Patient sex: F
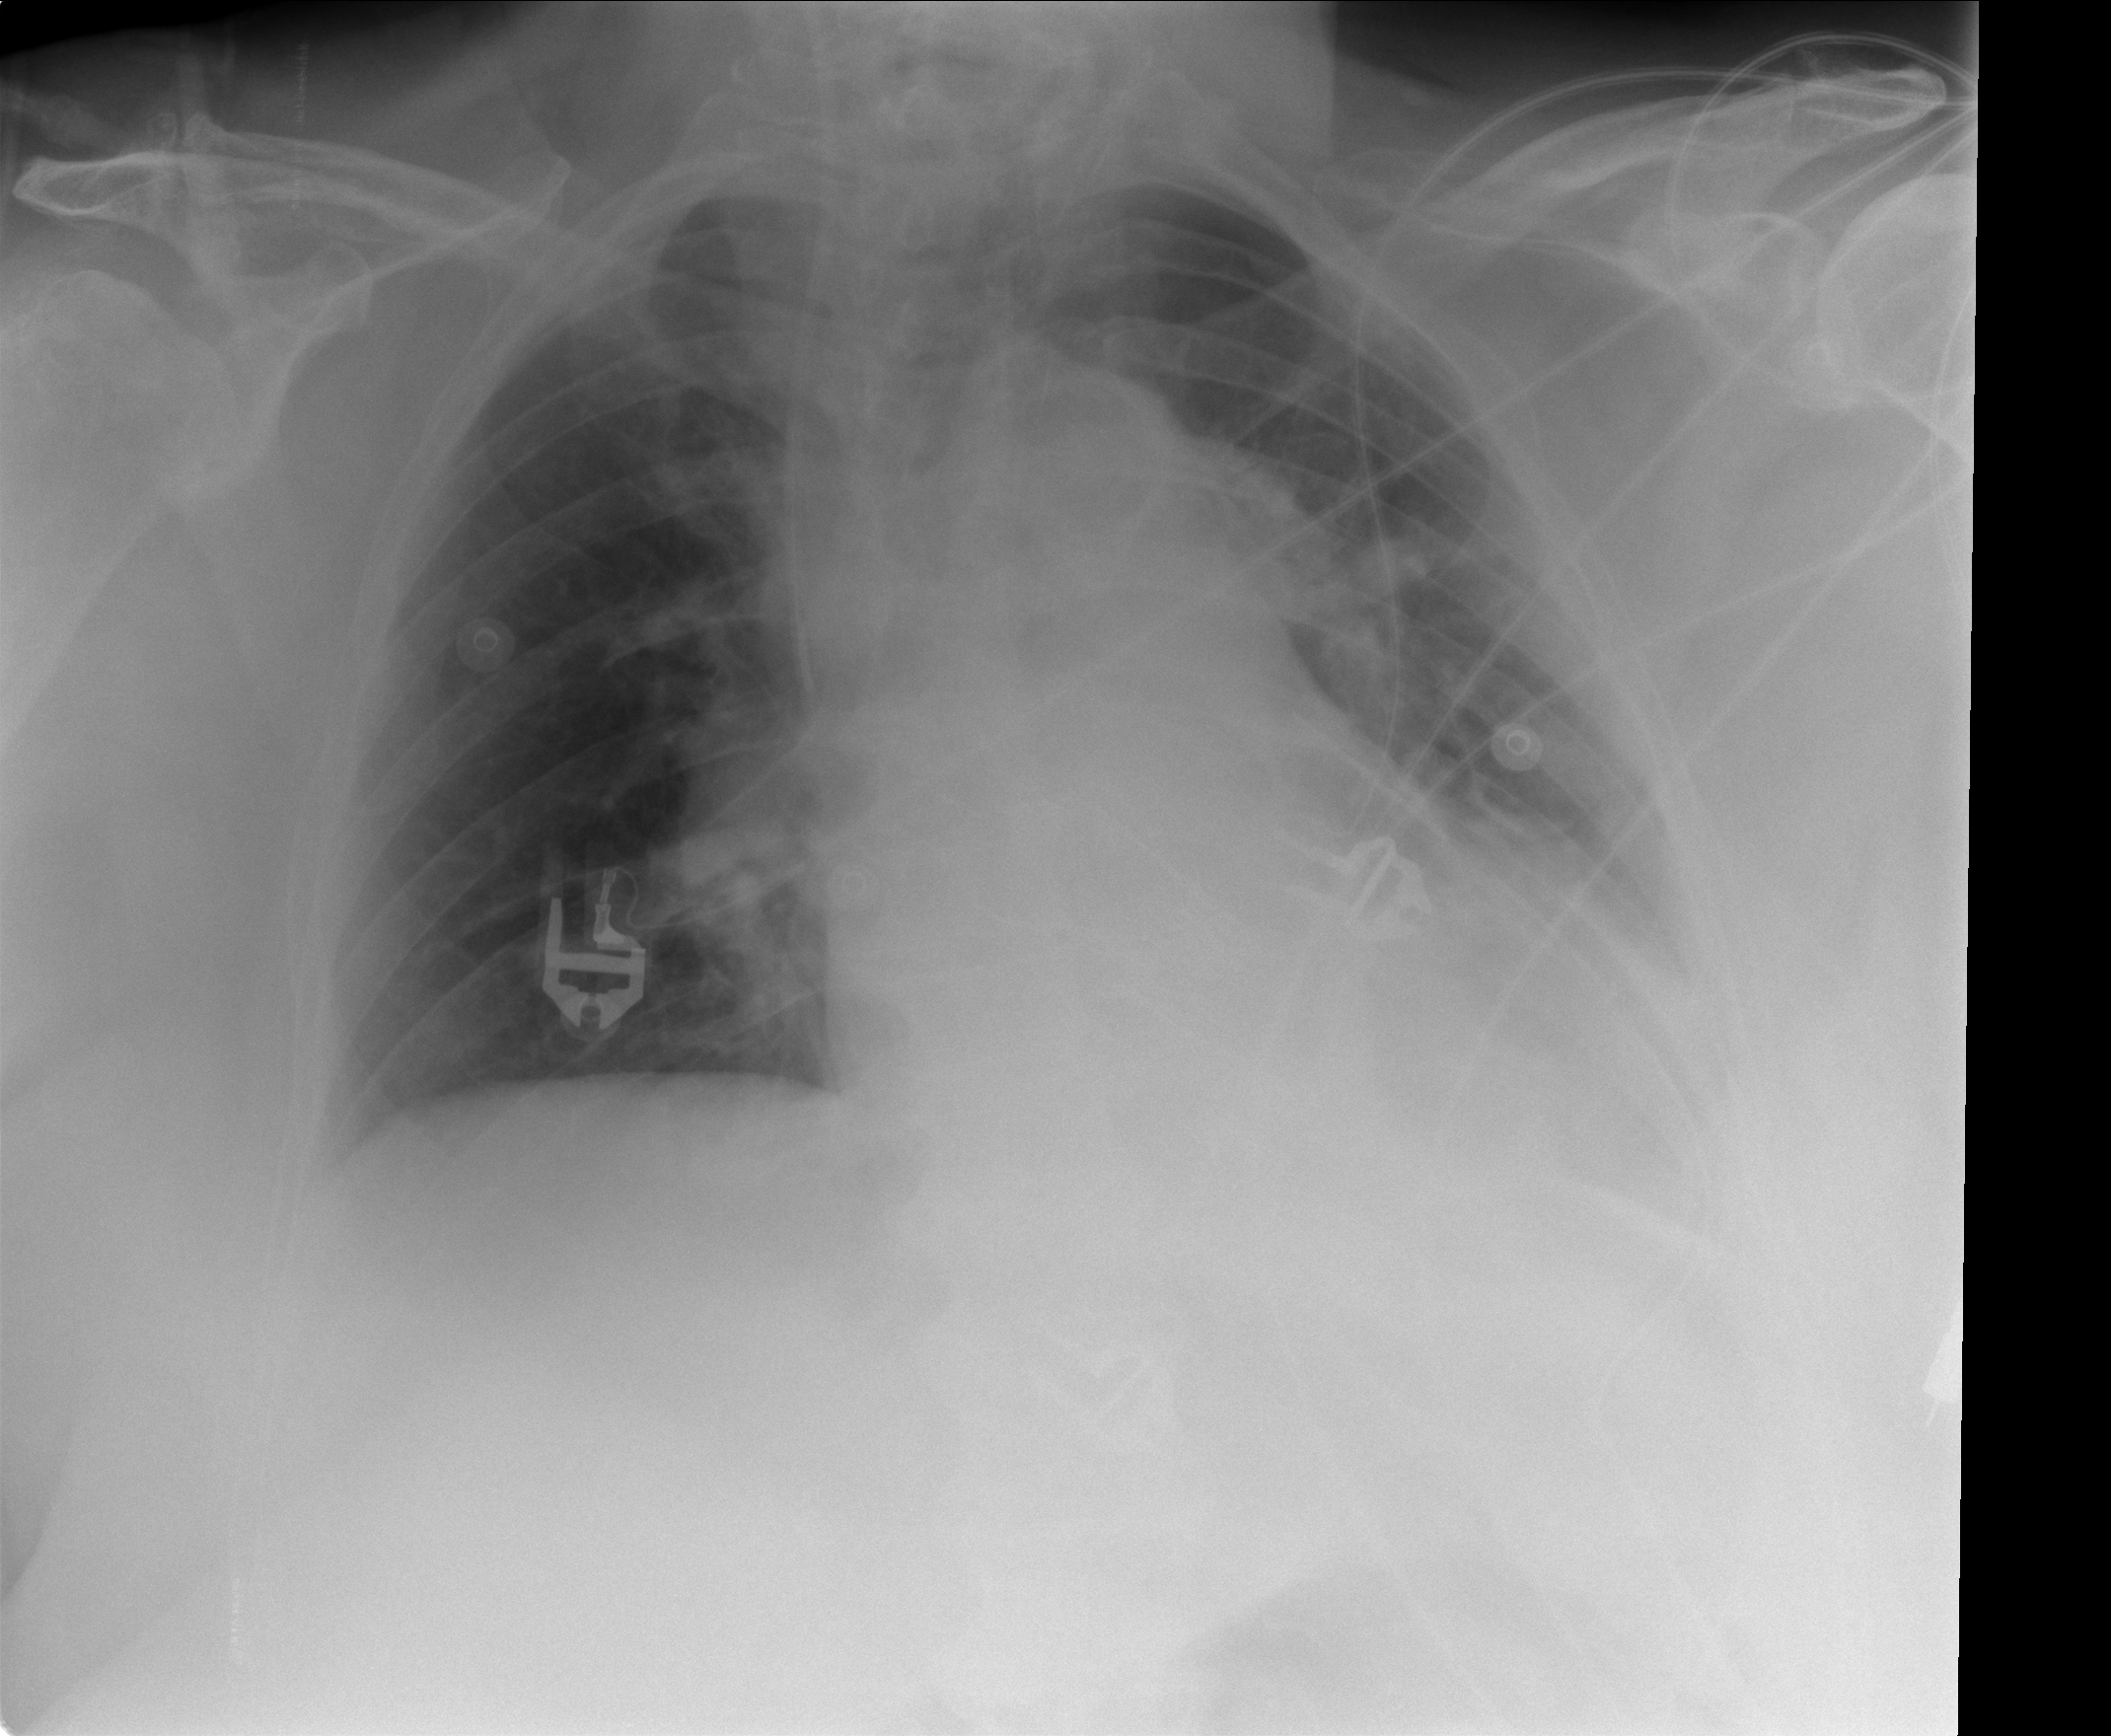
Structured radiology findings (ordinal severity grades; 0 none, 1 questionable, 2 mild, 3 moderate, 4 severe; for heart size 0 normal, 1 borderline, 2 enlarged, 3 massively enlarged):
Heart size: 2
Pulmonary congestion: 2
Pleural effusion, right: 0
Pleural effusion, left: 2
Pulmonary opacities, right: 0
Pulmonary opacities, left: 2
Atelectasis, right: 0
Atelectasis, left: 2